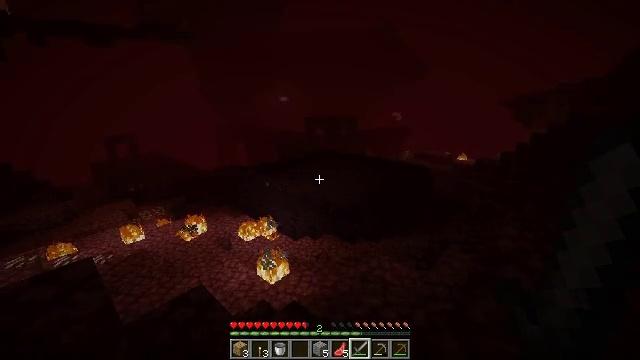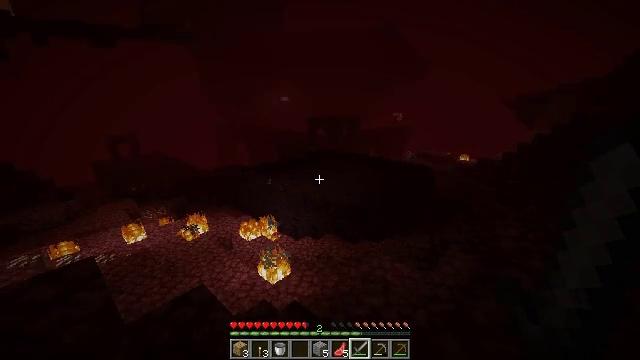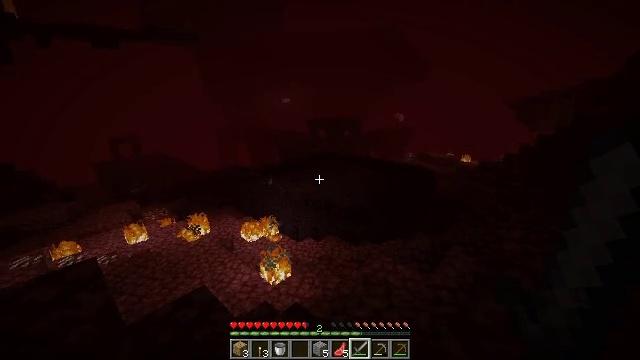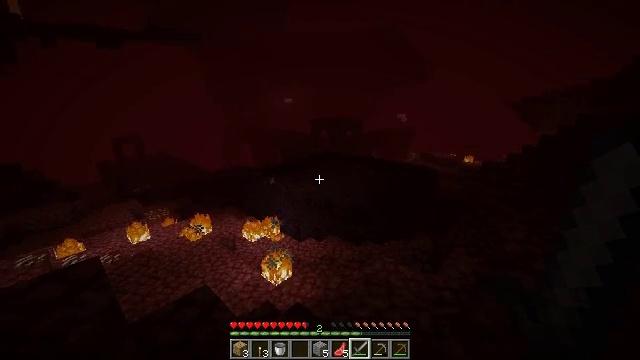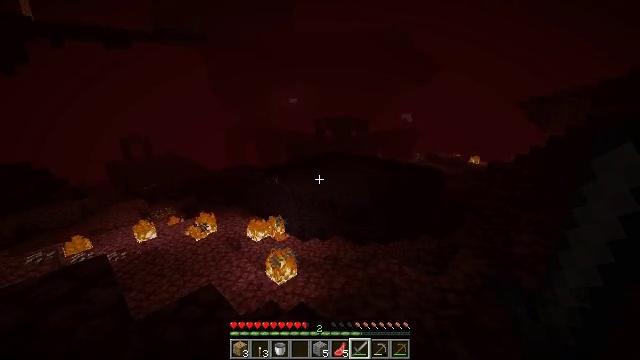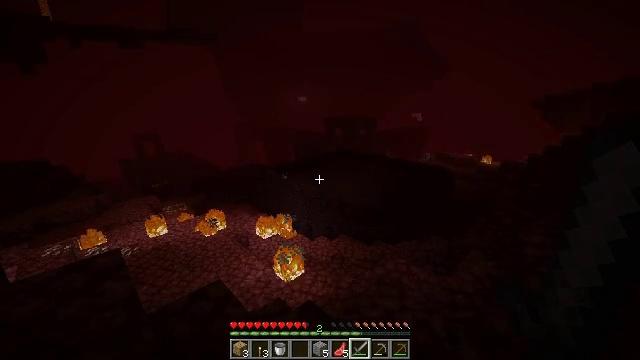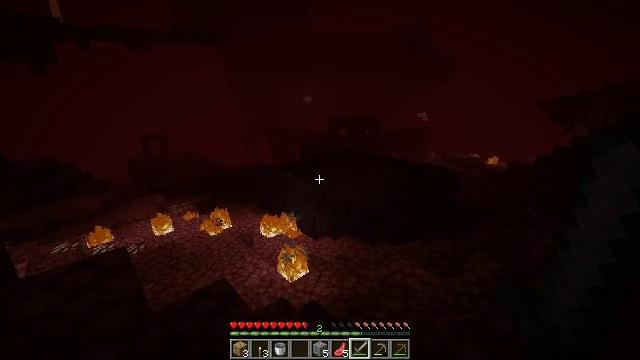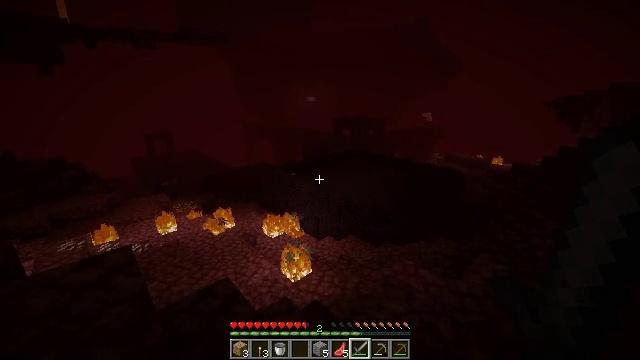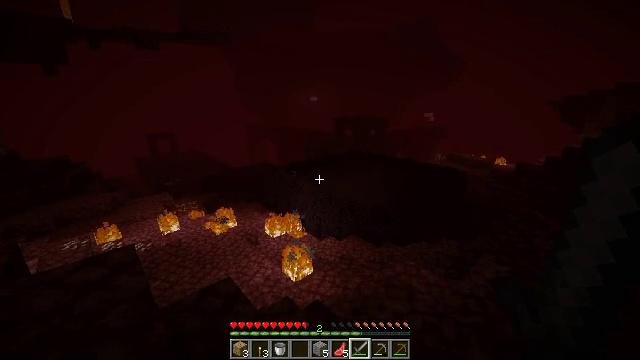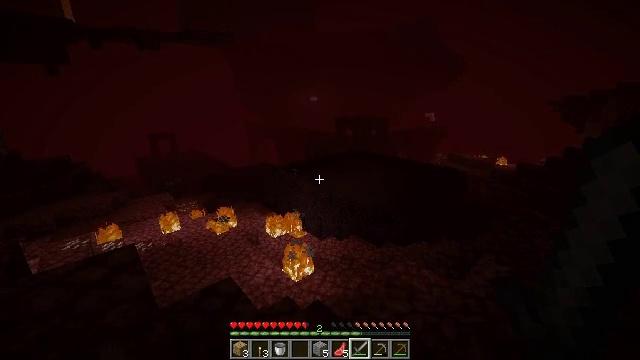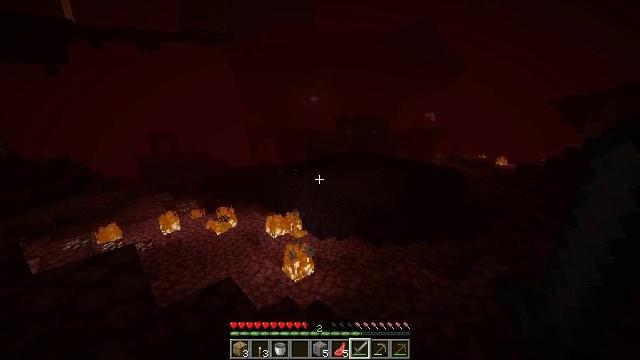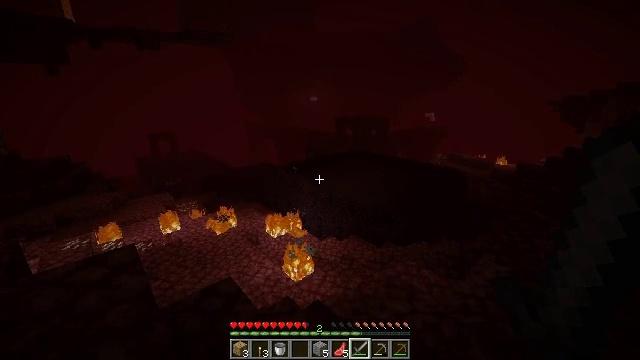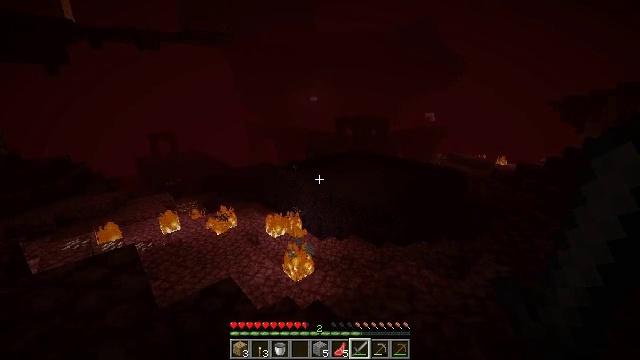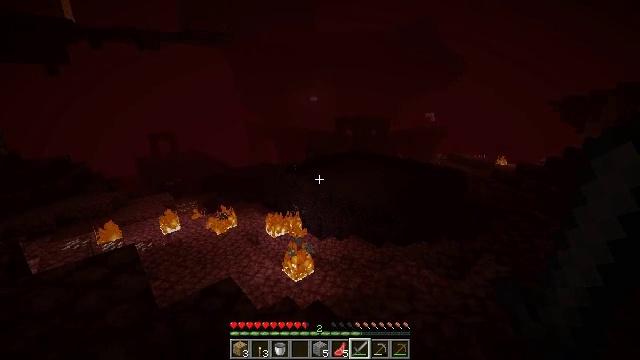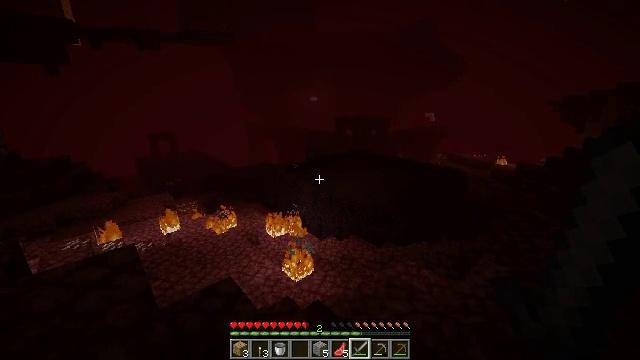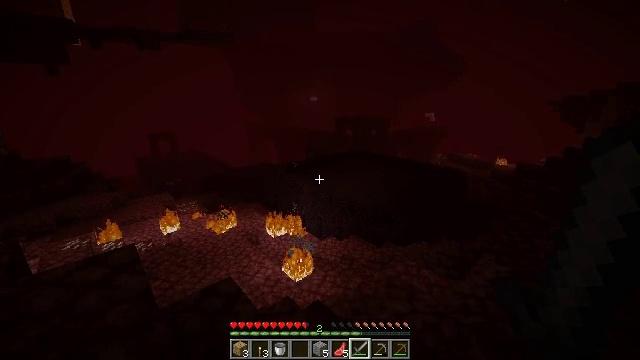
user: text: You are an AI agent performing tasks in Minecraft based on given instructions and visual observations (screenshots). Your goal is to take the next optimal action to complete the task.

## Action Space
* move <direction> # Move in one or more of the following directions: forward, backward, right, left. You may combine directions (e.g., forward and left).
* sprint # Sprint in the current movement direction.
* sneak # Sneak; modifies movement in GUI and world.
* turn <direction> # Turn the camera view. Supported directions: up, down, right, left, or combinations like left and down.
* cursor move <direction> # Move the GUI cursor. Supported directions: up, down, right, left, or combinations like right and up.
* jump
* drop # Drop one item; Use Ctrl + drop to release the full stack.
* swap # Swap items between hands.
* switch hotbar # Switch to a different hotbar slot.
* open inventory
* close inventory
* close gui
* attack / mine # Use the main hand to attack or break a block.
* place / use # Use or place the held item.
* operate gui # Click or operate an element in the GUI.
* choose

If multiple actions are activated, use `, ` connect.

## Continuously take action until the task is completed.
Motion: motion action
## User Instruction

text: Collect nether bricks for building.
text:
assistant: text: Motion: no_op
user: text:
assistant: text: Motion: no_op
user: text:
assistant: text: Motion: no_op
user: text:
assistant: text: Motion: turn left
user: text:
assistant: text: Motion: turn left
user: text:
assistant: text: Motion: turn left
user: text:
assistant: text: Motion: no_op
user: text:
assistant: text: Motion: no_op
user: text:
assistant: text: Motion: no_op
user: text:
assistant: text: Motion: no_op
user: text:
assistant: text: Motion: no_op
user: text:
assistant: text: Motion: no_op
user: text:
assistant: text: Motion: no_op
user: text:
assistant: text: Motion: no_op
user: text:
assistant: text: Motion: no_op
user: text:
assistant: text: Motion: no_op
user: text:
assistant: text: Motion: no_op
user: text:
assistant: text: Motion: turn right
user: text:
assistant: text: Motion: move right, turn right
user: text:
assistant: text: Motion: move right, turn right
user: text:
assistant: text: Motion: move right, turn right and down
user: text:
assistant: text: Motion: move forward and move right, turn right
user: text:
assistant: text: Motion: move forward and move right
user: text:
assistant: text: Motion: move forward
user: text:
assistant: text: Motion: no_op
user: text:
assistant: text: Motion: no_op
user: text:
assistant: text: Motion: open inventory
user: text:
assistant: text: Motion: open inventory
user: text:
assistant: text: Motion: open inventory
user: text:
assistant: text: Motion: open inventory